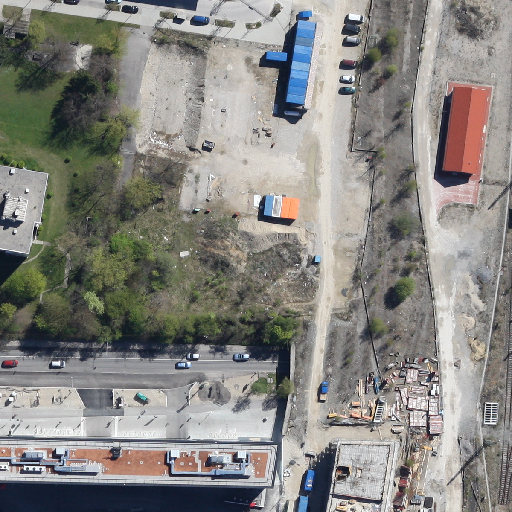
Referring expression: bikeway along with tree